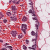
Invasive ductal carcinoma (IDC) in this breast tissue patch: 0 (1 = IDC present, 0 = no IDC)